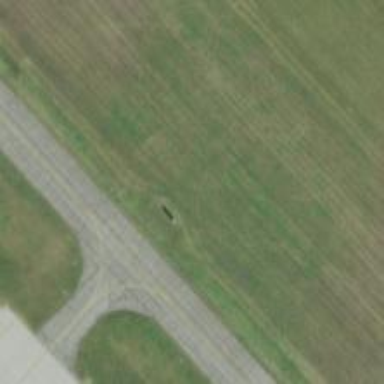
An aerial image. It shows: Asphalt taxiway at the airport.